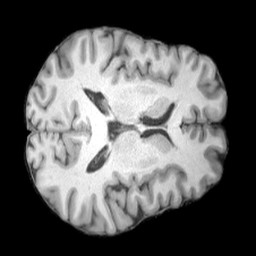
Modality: T1w
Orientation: axial